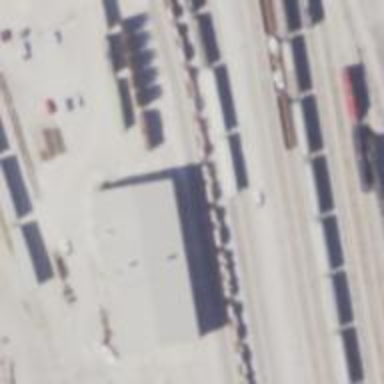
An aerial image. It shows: Covered railway yard with rail tracks.